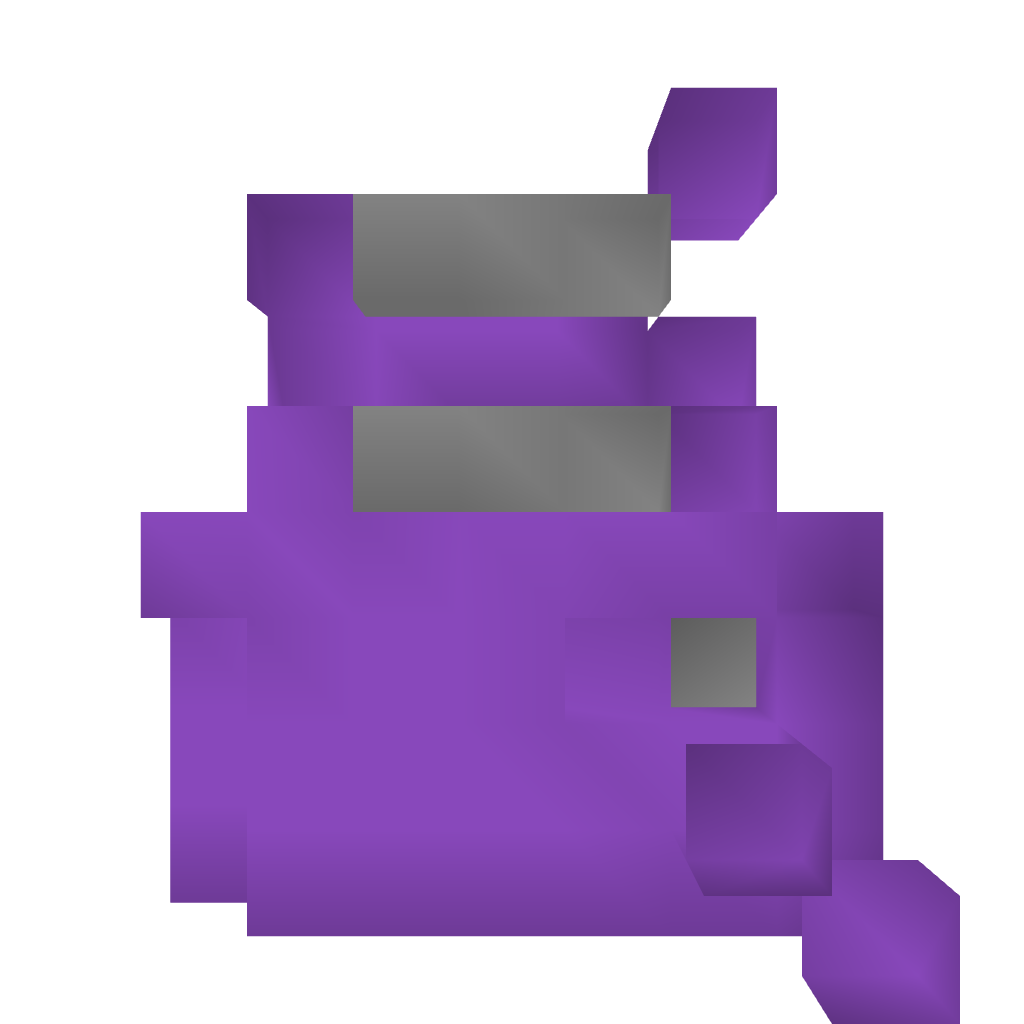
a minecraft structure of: Dispenser Cannon MK 1 bad low quality